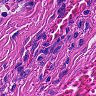
Metastatic tissue present: no